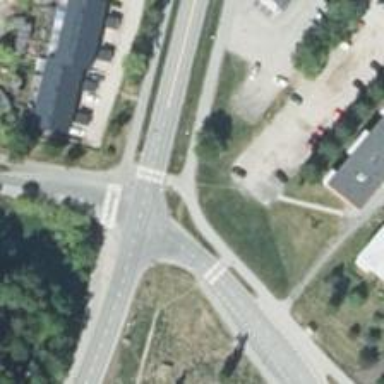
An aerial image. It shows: Uncontrolled road crossing.